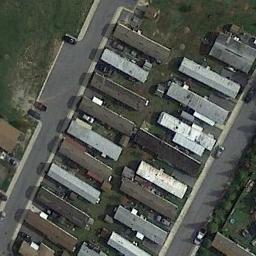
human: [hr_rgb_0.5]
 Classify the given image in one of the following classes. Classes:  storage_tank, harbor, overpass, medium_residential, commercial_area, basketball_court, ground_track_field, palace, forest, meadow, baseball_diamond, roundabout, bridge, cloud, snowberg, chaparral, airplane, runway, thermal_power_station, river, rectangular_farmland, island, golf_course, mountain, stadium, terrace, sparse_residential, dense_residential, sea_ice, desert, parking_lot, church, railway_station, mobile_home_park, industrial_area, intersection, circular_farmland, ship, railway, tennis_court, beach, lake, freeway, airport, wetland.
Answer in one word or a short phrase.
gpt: mobile_home_park